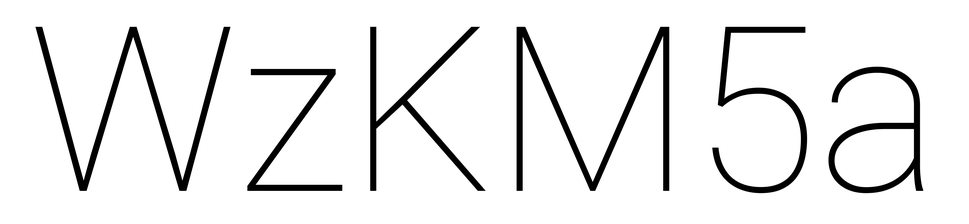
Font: Roboto_Thin